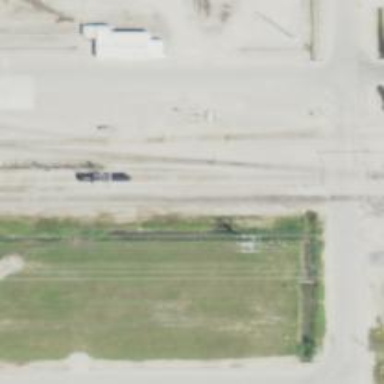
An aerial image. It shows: Railway yard.